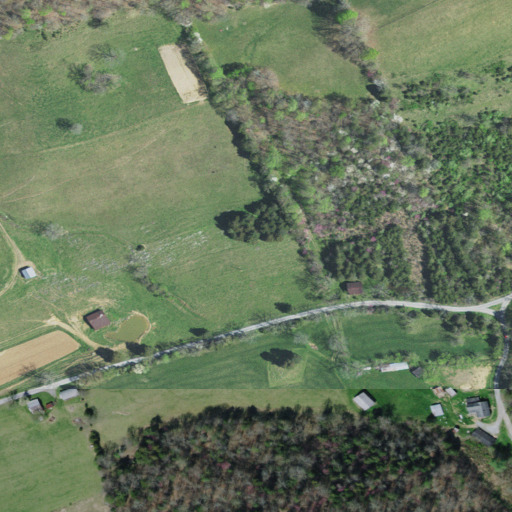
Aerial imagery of valley in Tennessee named Dry Valley containing grassland, deciduous forest, mixed forest, open development, low intensity development, shrub, pasture, and medium intensity development